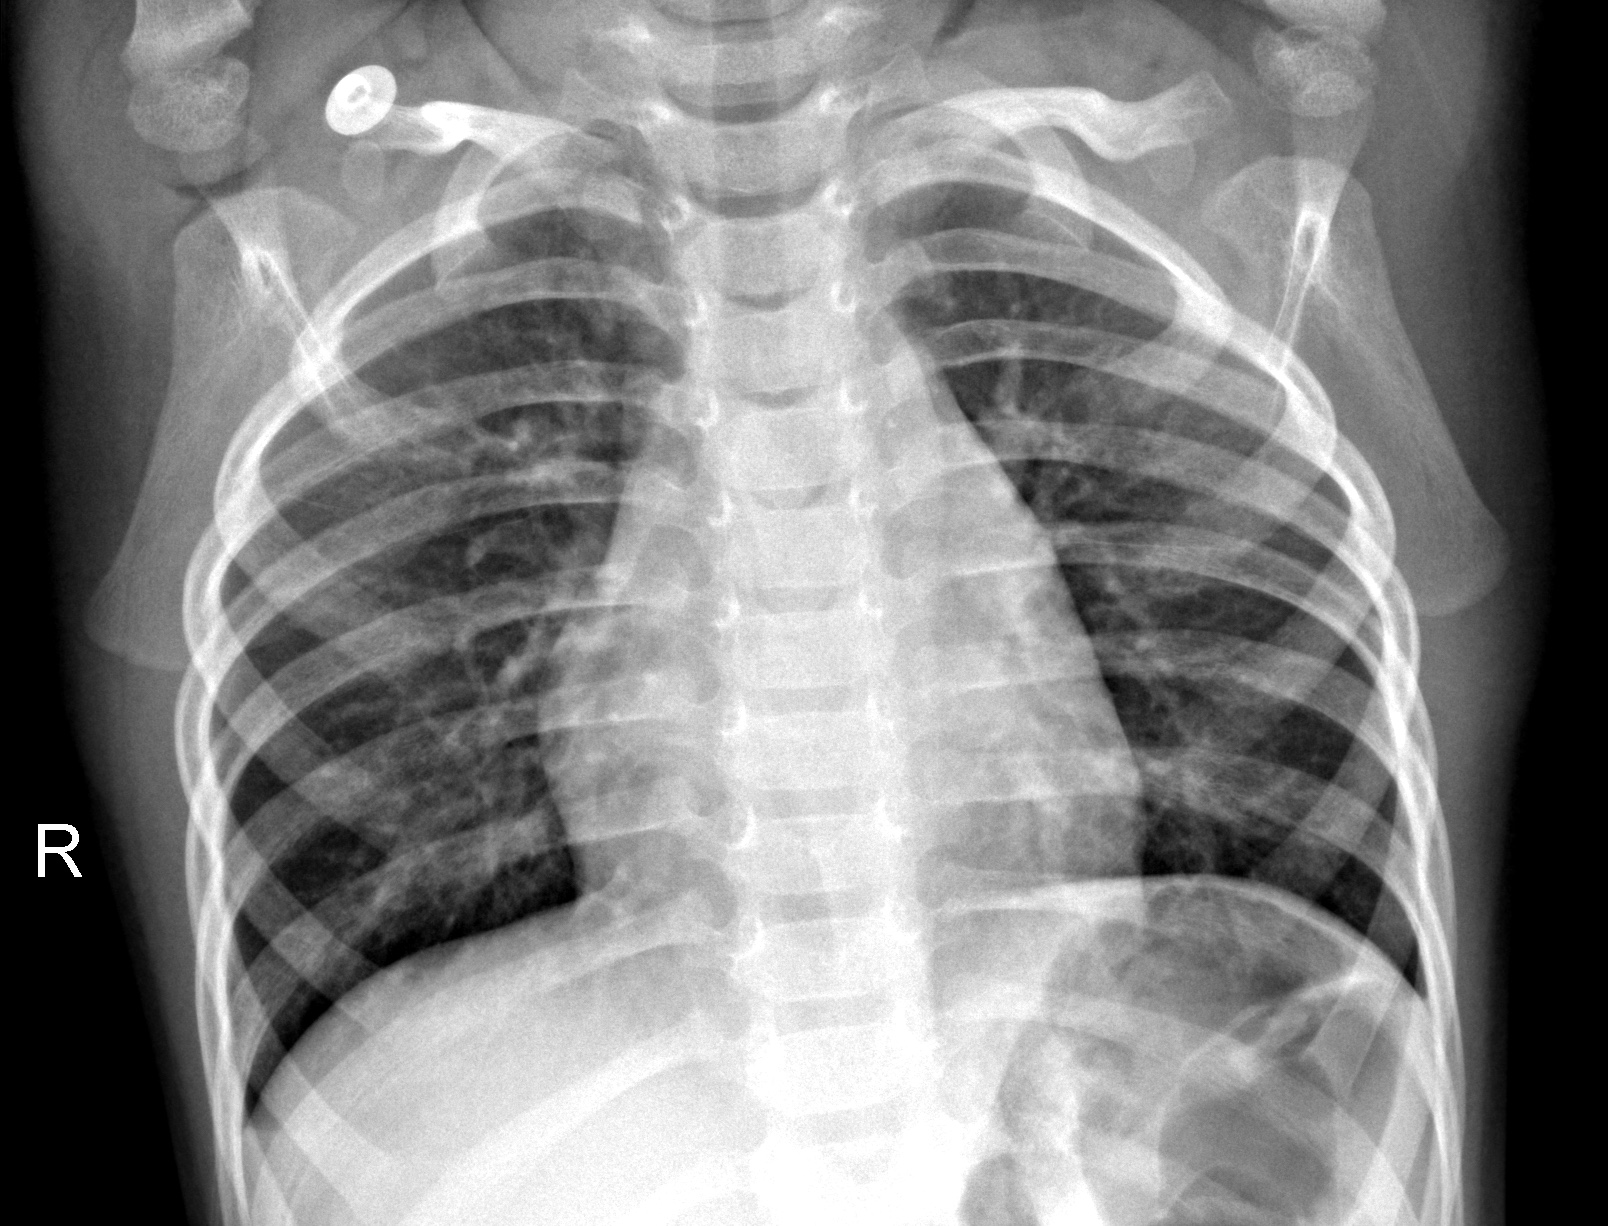
Diagnosis: NORMAL